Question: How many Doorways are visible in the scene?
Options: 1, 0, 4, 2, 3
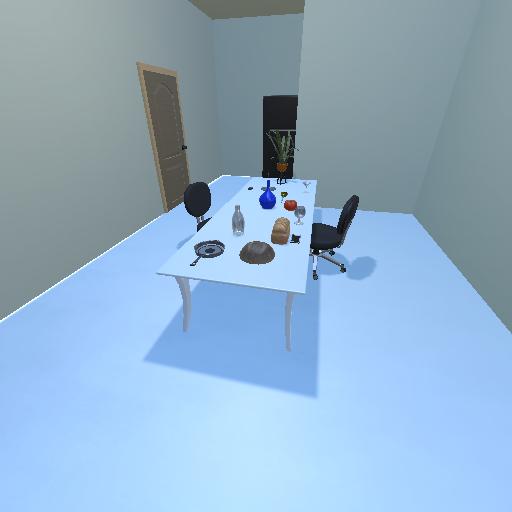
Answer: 1